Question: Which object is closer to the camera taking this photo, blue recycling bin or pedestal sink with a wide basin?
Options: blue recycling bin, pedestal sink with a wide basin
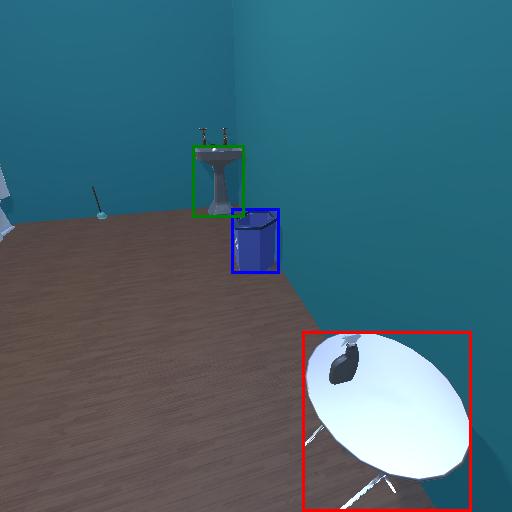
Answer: blue recycling bin